Question: I want a swing layout where components can be placed ANYWHERE (and not fixed locations) one likes and the location of components does not change and their sizes (relative to each) other remains in a fixed proportion. When the outermost frame is resized, everything looks the same, except only that its much bigger or smaller due to the resizing.
I saw that Border forces me to put everything into one of its few fixed locations. I don't really like that. Grid and Flow are not what I need. Which is the best layout for this ? Could it be MigLayout ?

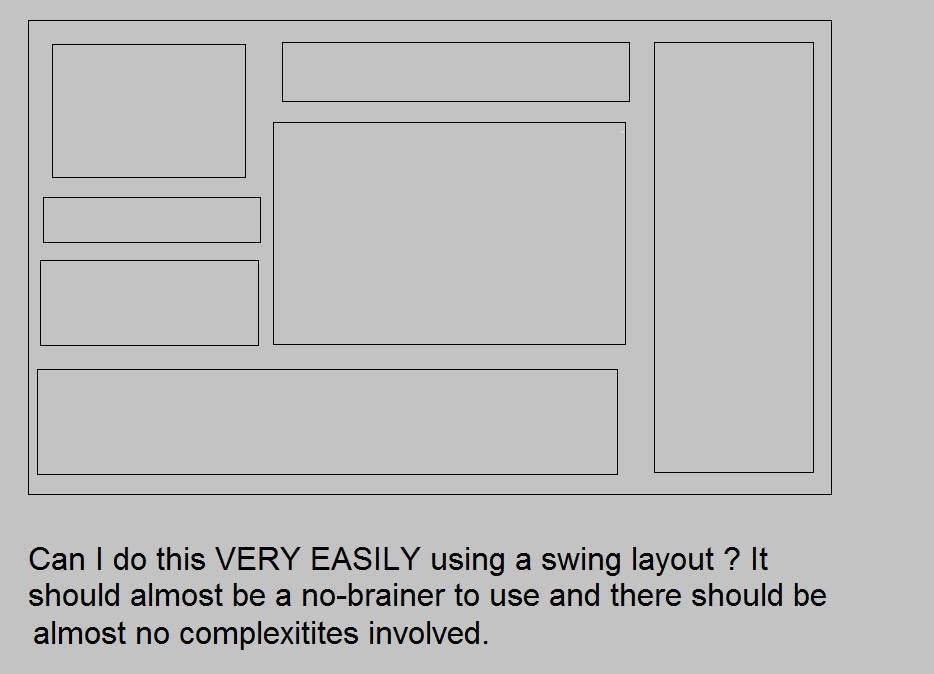
Answer: > Which is the best layout for this.
You don't always have to use a single layout manager.
For example maybe you start with a BorderLayout. The panel on the right goes the the EAST and the rest go to the CENTER. Then you break the center panel down to use a panel with a different layout.